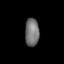
Tissue: lung
Cell type: Epithelial cells
Senescence score: 0.2367
Nuclear area (px): 387
Mean DAPI intensity: 115.765